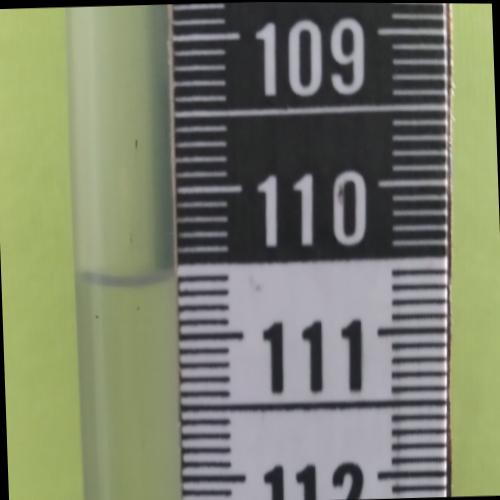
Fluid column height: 110.6 cm